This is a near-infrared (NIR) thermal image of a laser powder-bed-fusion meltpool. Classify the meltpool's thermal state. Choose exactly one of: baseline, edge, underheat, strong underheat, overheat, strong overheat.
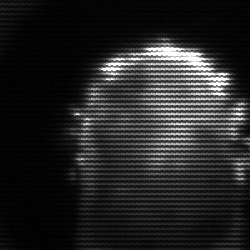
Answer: baseline